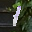
Label: 1